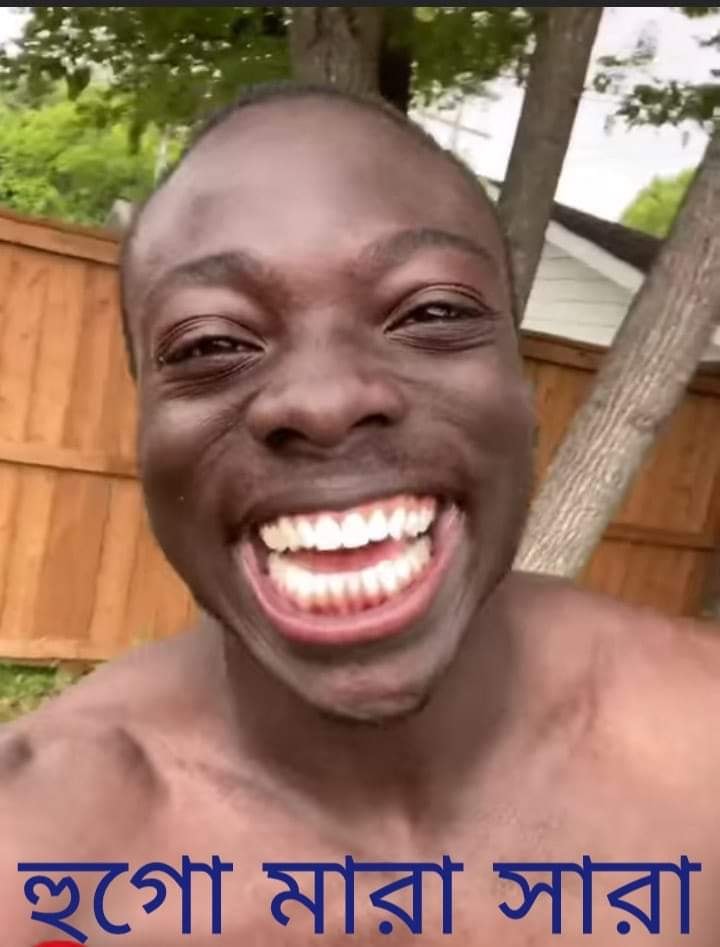
Caption: হুগো মারা সার
Label: non-hate